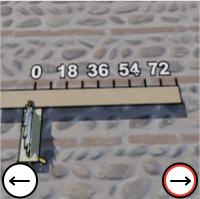
Task: length
Answer: 81
First scale value: 18.0